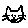
Label: cat